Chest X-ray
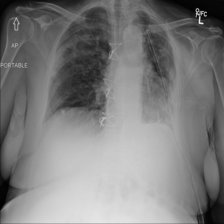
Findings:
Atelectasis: negative
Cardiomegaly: negative
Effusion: negative
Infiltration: positive
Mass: negative
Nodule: negative
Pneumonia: negative
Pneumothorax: positive
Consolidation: negative
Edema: negative
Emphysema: negative
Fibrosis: negative
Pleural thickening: negative
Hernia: negative